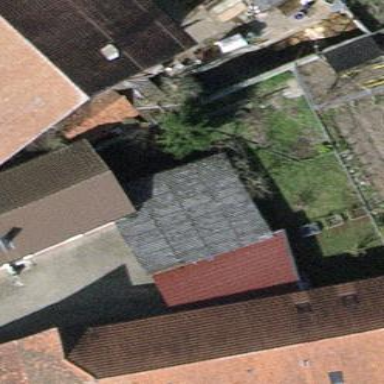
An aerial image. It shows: View of roof of building.